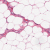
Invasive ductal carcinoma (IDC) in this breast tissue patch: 0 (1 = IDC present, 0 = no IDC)